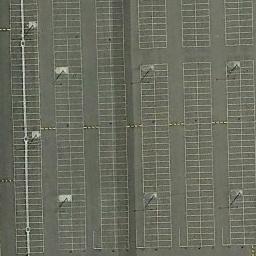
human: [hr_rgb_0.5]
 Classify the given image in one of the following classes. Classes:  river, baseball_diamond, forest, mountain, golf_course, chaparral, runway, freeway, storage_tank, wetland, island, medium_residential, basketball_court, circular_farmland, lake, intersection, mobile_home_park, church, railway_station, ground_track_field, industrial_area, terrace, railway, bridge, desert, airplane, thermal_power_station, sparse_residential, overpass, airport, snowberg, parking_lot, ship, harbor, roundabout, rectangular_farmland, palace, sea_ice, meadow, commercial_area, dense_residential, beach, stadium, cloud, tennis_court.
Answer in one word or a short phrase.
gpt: parking_lot